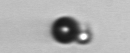
Label: bead